【题型】解答题　【知识点】立体几何　【难度】easy
在四棱锥$P-ABCD$中，底面$ABCD$为平行四边形，$M,N$分别是棱$AB,PC$的中点。

(1) 求证：$MN\parallel$平面$PAD$；
(2) 若$PA\perp$平面$ABCD$，$AB\perp AD$，$PD$与平面$ABCD$所成的角为$45^\circ$，求证：$MN\perp$平面$PCD$。
【解答】
\textbf{【答案】}
(1) 证明见解析；
(2) 证明见解析。

\textbf{【分析】}
(1) 取$PD$中点$E$，连接$AE$，$NE$，由线面平行的判定定理即可得证；
(2) 先由题意得到$\angle PDA=45^\circ$，$AE\perp PD$，由线面垂直的判定定理证明$AE\perp$平面$PCD$，从而得证。

\textbf{【详解】}
(1) 取$PD$中点$E$，连接$AE$，$NE$。

$\because N$为$PC$的中点，$\therefore NE\parallel CD$且$NE=\frac{1}{2}CD$。

$\because M$是$AB$的中点，底面$ABCD$是平行四边形，$\therefore AM\parallel CD$且$AM=\frac{1}{2}CD$，
$\therefore AM\parallel NE$且$AM=NE$，
$\therefore$ 四边形$AMNE$为平行四边形，所以$MN\parallel AE$。

又$AE\subset$平面$PAD$，$MN\not\subset$平面$PAD$，
$\therefore MN\parallel$平面$PAD$。

(2) $\because PA\perp$平面$ABCD$，所以$\angle PDA$为$PD$与平面$ABCD$所成的角，
$\therefore \angle PDA=45^\circ$，又$AD\subset$平面$ABCD$，$\therefore PA\perp AD$，$\therefore PA=AD$，
即$\triangle PAD$为等腰直角三角形，
$E$为$PD$中点，$\therefore AE\perp PD$。

又$PA\perp$平面$ABCD$，$CD\subset$平面$ABCD$，$\therefore PA\perp CD$，
又底面$ABCD$是平行四边形且$AB\perp AD$，$\therefore$ 平行四边形$ABCD$为矩形，则$CD\perp AD$。
又$PA\cap AD=A$，$PA,AD\subset$平面$PAD$，$\therefore CD\perp$平面$PAD$。
$\because AE\subset$平面$PAD$，$\therefore CD\perp AE$，
又$CD\cap PD=D$，$CD,PD\subset$平面$PCD$，
$\therefore AE\perp$平面$PCD$。

又$MN\parallel AE$，$\therefore MN\perp$平面$PCD$。

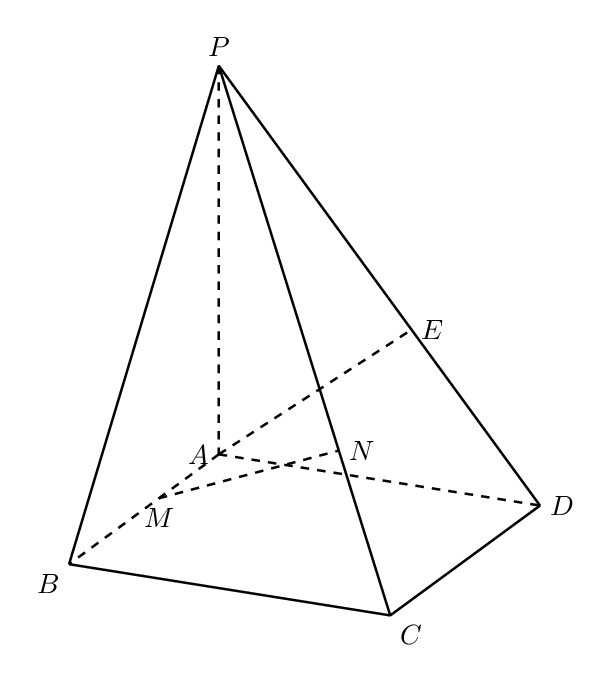